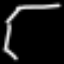
Label: octagon